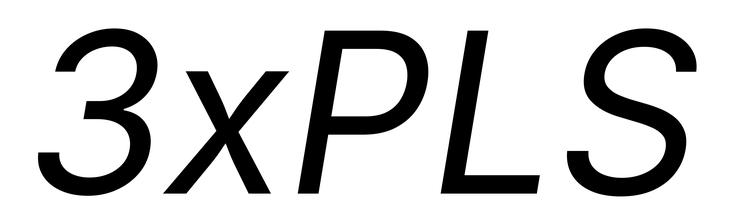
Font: Inter-Italic_Italic